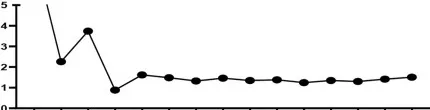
Histopathological findings from the native renal biopsy specimen. (D) Immunofluorescence revealed mild C3 positivity. : 400x.
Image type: pathology (immunostaining)